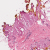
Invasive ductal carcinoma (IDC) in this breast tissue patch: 0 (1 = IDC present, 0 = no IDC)